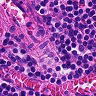
Metastatic tissue present: no